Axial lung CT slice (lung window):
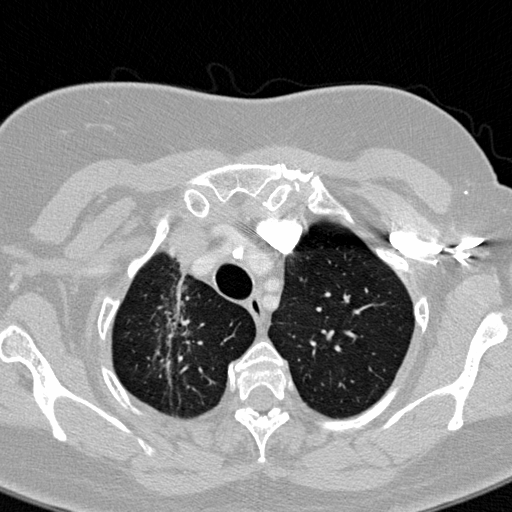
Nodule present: no